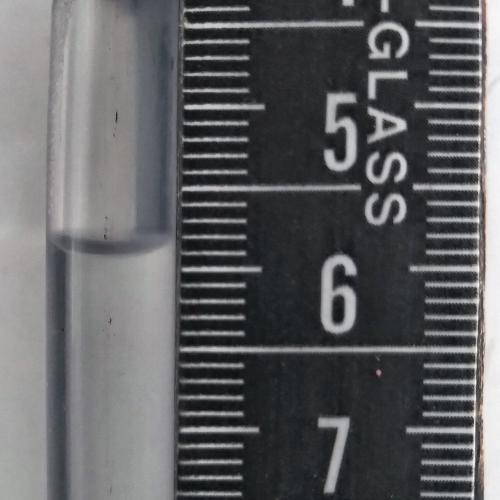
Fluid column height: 5.9 cm